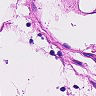
Metastatic tissue present: no